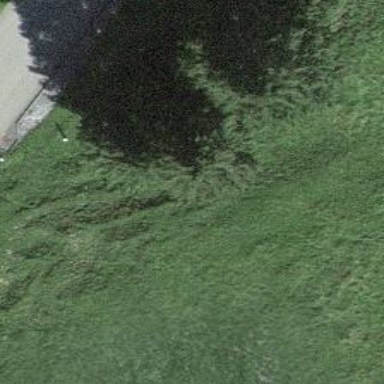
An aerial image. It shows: Beautiful tree in nature.